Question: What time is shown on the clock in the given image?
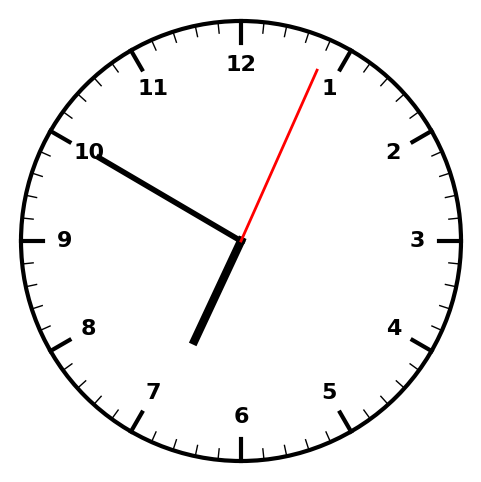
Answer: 06:50:04